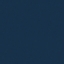
Land use / land cover class: SeaLake